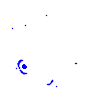
Particle: electron